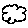
Label: cloud